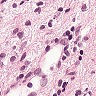
Metastatic tissue present: no